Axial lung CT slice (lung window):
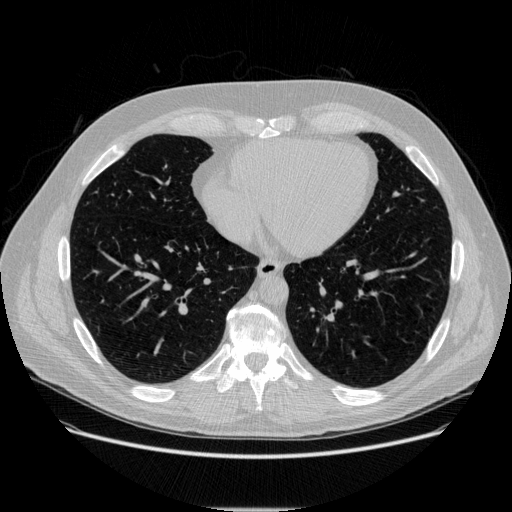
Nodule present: no